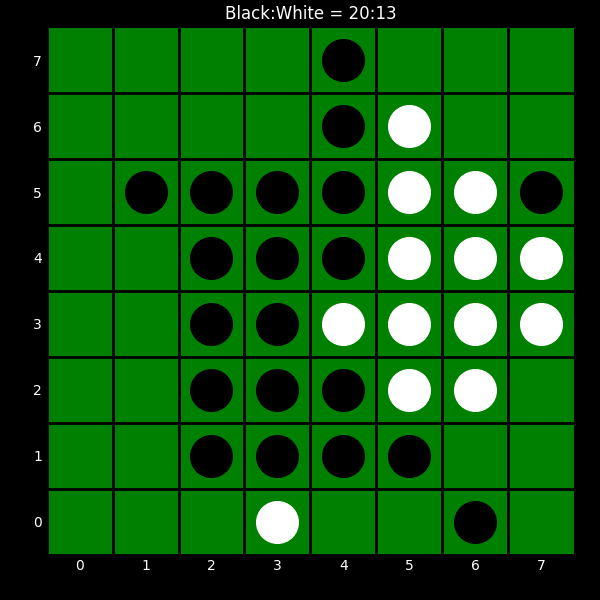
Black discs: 20
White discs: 13